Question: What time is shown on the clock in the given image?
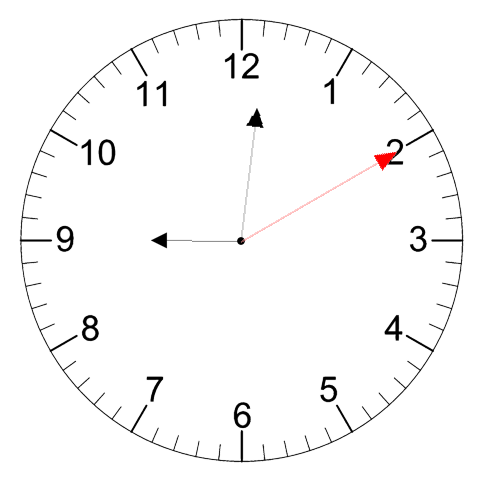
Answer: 09:01:10